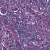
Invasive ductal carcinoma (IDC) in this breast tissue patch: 1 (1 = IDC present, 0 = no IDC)